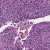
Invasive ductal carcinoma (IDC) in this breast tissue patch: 1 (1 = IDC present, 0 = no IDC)